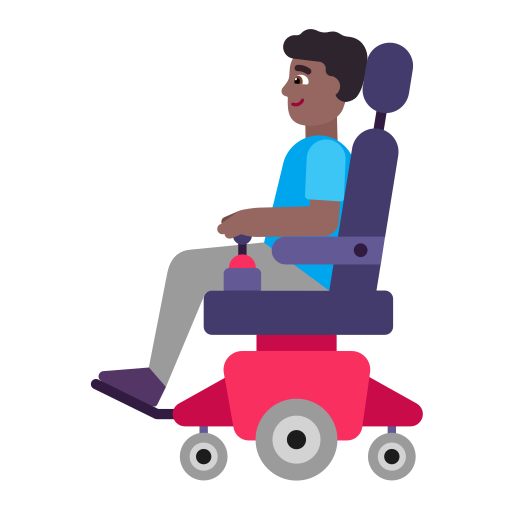
man in motorized wheelchair flat  dark